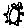
Label: flower